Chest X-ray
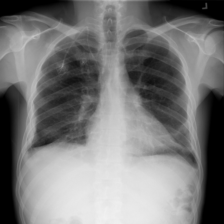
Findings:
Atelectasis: negative
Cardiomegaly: negative
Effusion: negative
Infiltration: negative
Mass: negative
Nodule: negative
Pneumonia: negative
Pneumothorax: negative
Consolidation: negative
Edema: negative
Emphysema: negative
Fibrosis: negative
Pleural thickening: negative
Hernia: negative